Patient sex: M
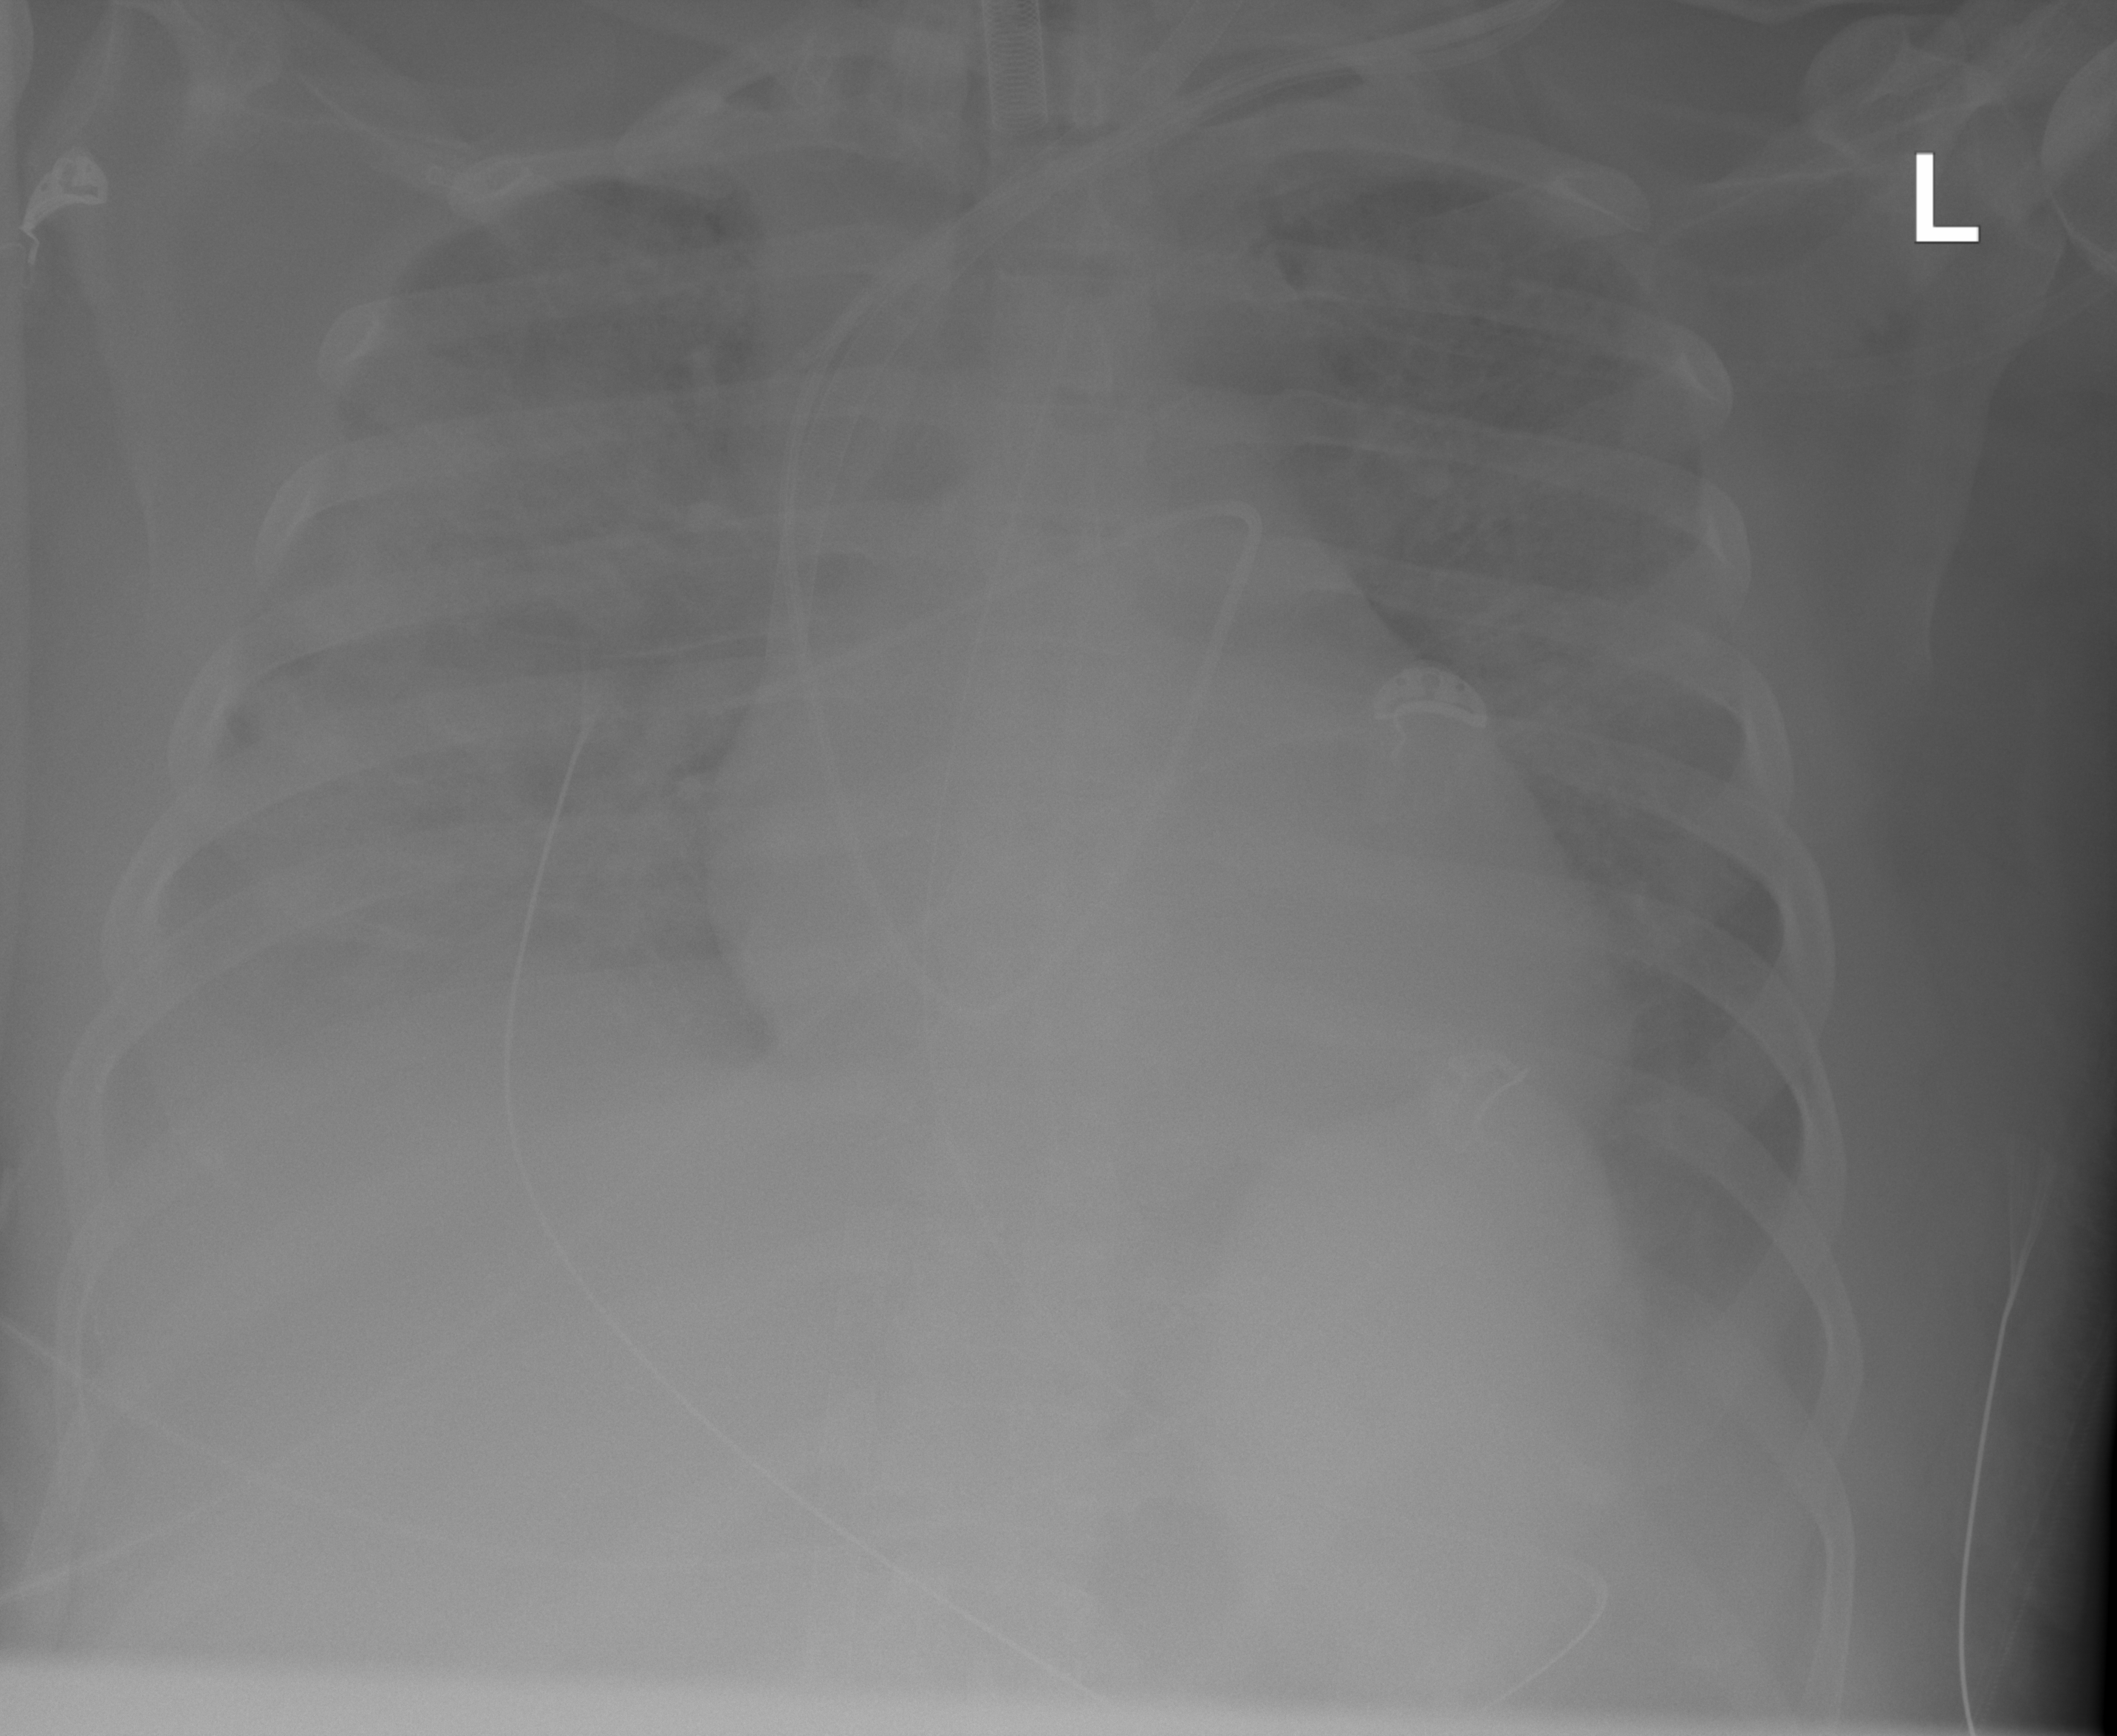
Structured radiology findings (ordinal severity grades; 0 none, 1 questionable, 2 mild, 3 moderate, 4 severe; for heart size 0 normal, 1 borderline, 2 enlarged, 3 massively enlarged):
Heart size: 1
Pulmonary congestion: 3
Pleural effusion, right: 3
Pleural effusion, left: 2
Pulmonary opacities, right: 4
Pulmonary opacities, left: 4
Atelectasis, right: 4
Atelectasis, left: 3